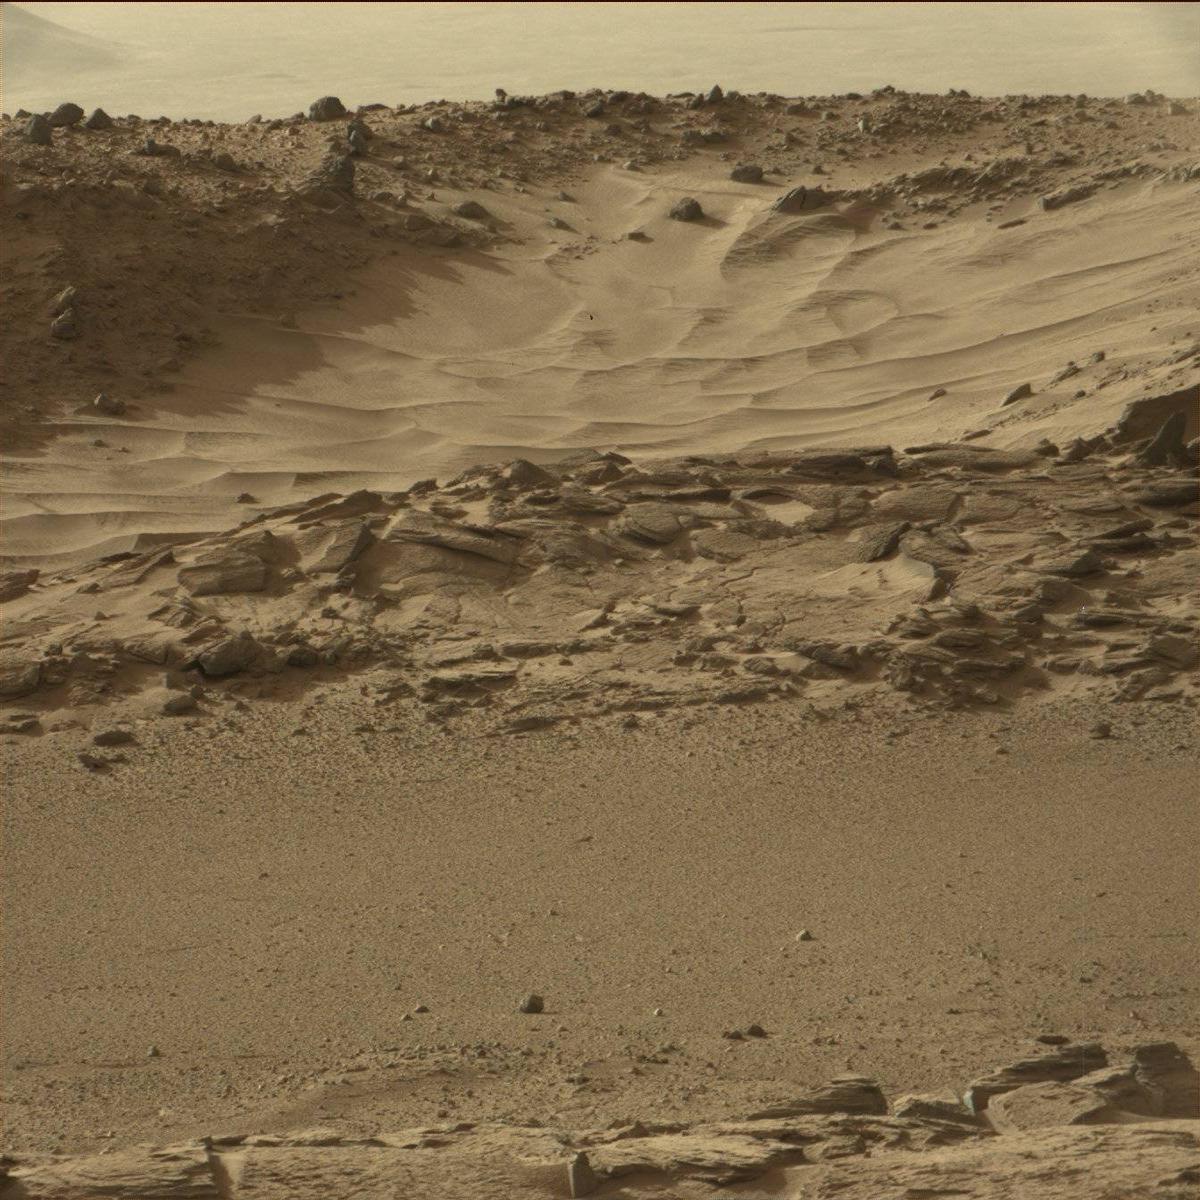
Terrain classes present: Bedrock, Ridge, Sand / Soil